Question:
I have tried all possible ways to implement an inner border radius but I can't implement this. Have you anyone know about this.
I have referred <URL> but I can't draw this layout.
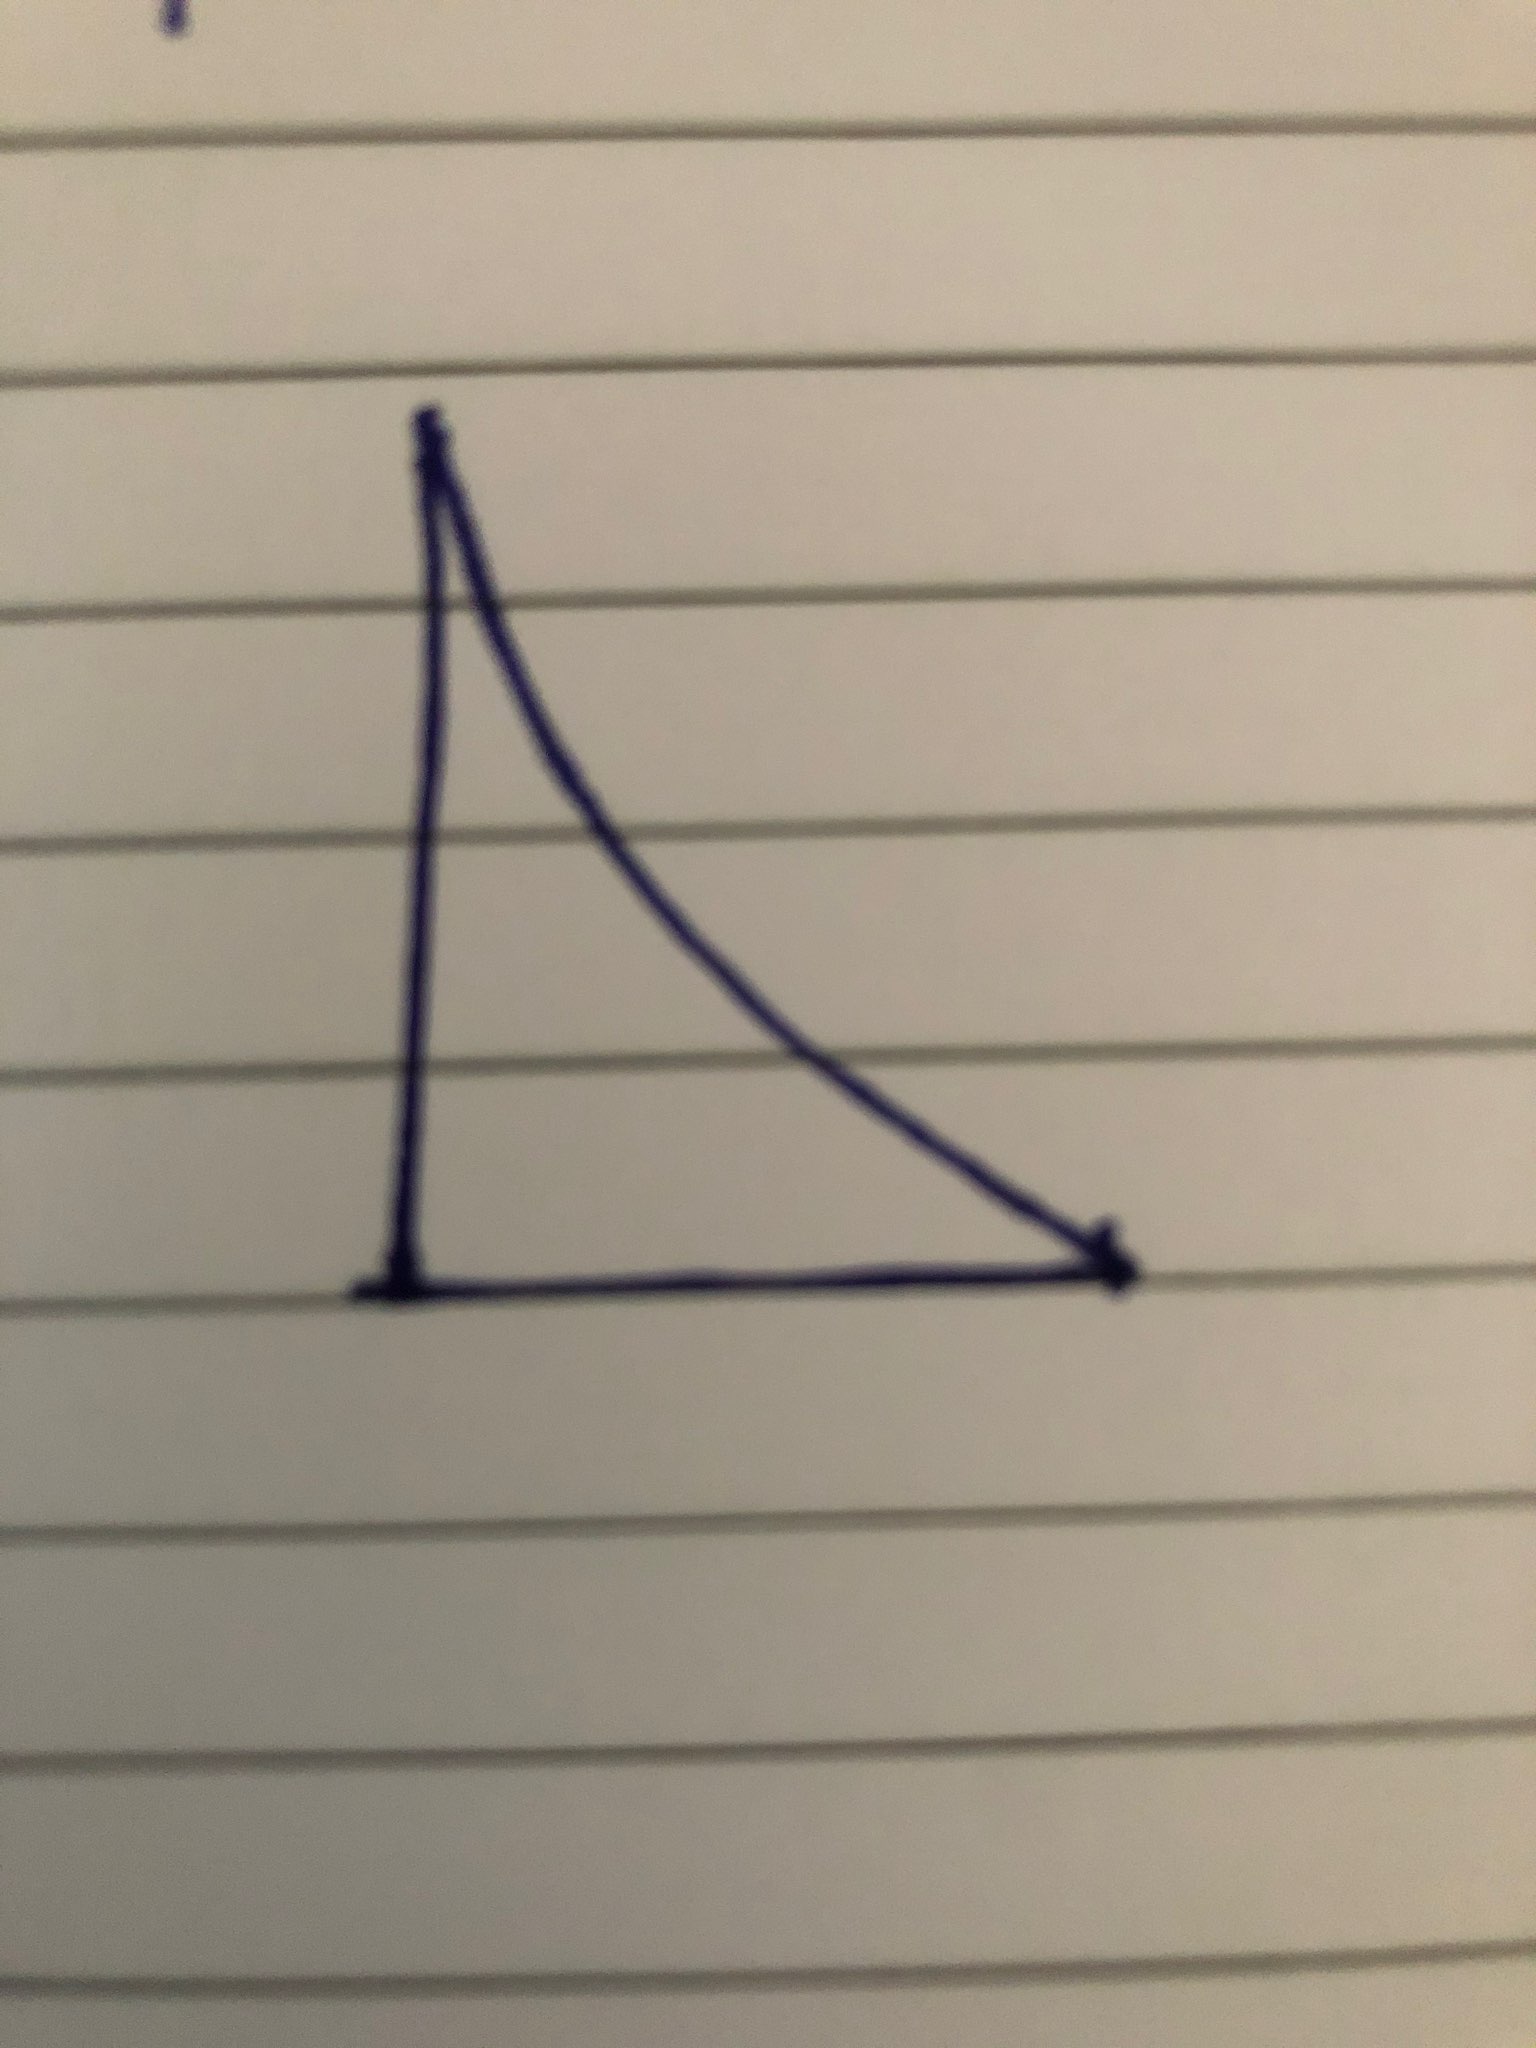
Answer: Hey you can achive this using 2 methods
1. stacking the views
2. using svg
working example: <URL>
code:
'''
import * as React from 'react';
import { Text, View, StyleSheet } from 'react-native';
import Constants from 'expo-constants';
import { Svg, Path } from 'react-native-svg';
const RADVALUE = 40;
const SIZE = 200;
export default function App() {
return (
<View style={styles.container}>
<View style={styles.traingleCorner}>
<View style={styles.coloredPart} />
<View style={styles.uncoloredPart} />
</View>
<View style={styles.traingleCorner}>
<Svg
width={'${SIZE}'}
height={'${SIZE}'}
fill="red"
strokeWidth={1}
viewBox={'0 0 ${SIZE} ${SIZE}'}>
<Path
d={'M0 0L0 ${SIZE}L${SIZE} ${SIZE}Q${RADVALUE} ${
SIZE - RADVALUE
} 0 0 '}
/>
</Svg>
</View>
</View>
);
}
const styles = StyleSheet.create({
container: {
flex: 1,
justifyContent: 'center',
alignItems: 'center',
paddingTop: Constants.statusBarHeight,
backgroundColor: '#ecf0f1',
padding: 8,
},
traingleCorner: {
width: SIZE,
height: SIZE,
},
coloredPart: {
flex: 1,
backgroundColor: 'red',
},
uncoloredPart: {
...StyleSheet.absoluteFillObject,
borderBottomLeftRadius: SIZE,
backgroundColor: '#ecf0f1',
},
});
'''
In svg just change SIZE, RADVALUE as your requirements